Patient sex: M
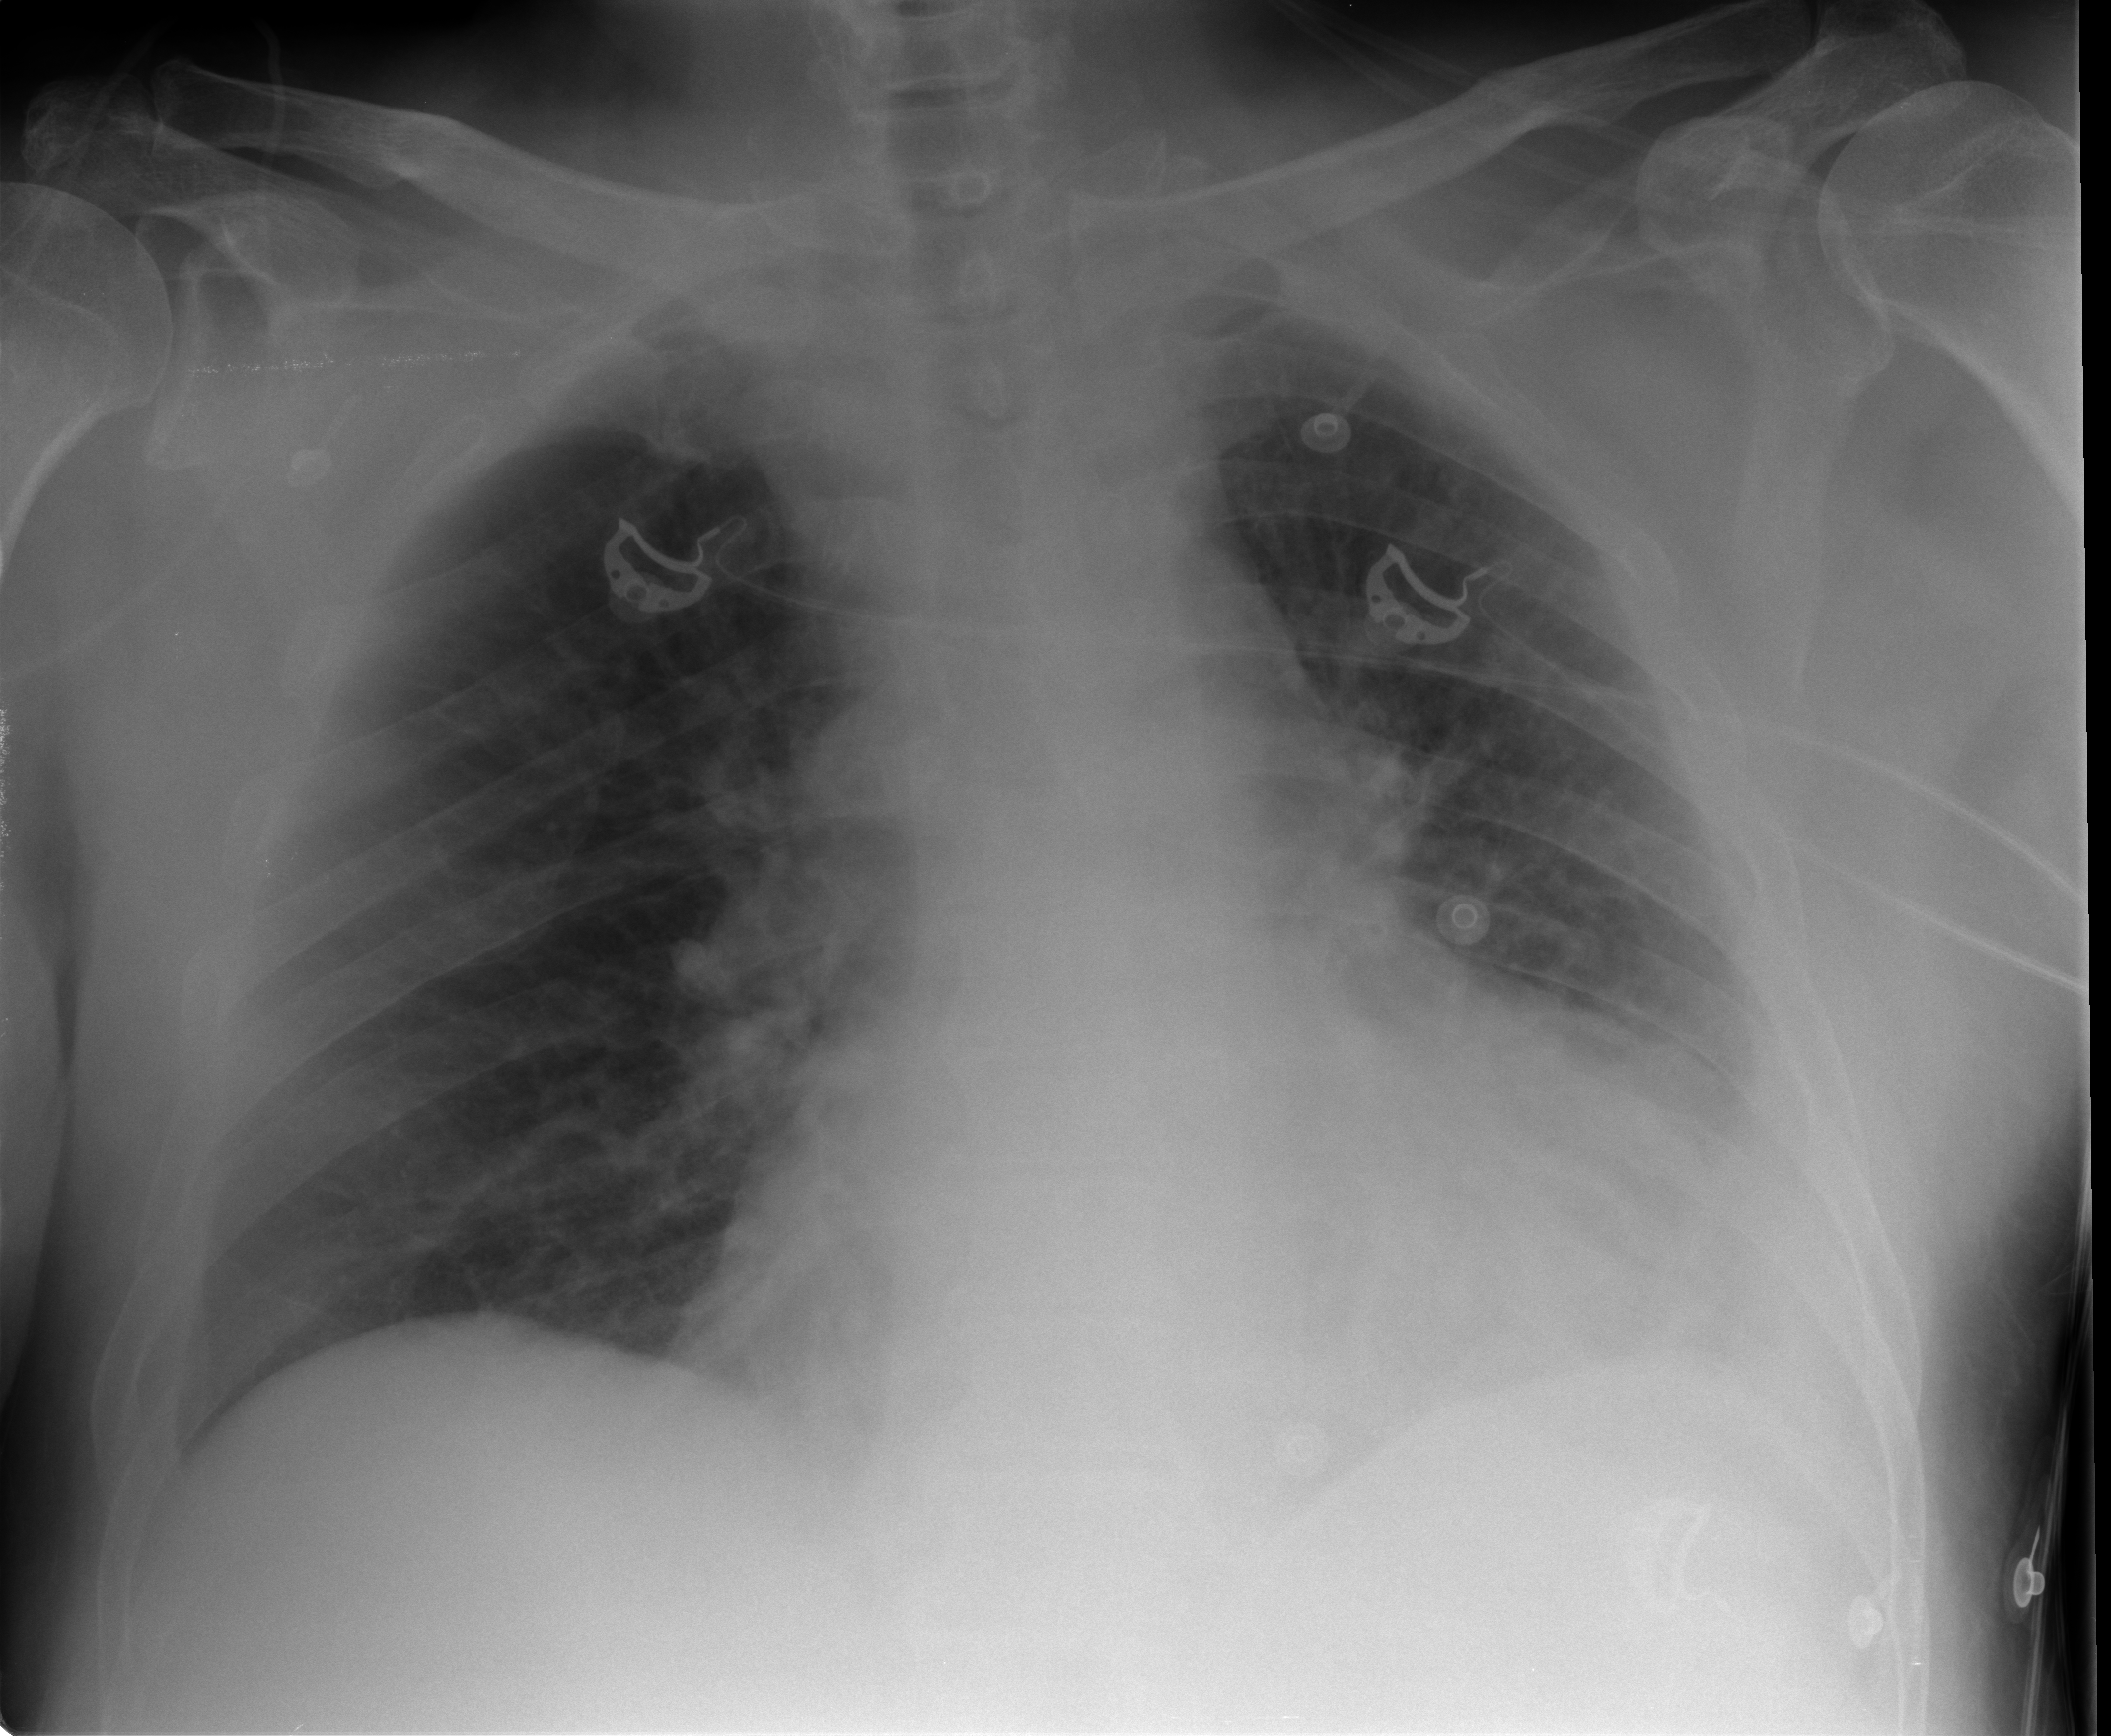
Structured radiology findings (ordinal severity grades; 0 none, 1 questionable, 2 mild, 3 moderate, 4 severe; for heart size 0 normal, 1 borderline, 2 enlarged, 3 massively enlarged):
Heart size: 1
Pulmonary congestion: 0
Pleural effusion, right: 0
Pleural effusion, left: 0
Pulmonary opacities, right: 0
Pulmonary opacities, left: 0
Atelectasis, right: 2
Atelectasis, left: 2